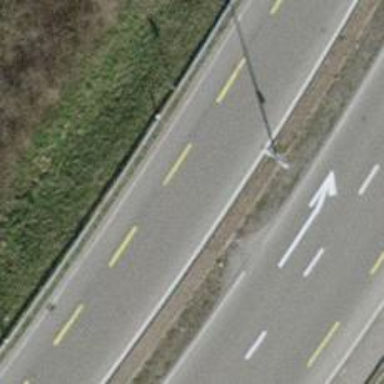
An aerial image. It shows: Primary road with asphalt surface.